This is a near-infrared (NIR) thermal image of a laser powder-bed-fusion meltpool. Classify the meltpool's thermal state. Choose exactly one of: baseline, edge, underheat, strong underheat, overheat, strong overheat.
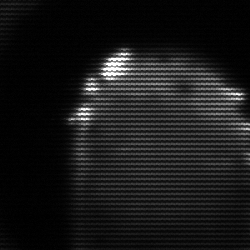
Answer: edge